Field crop: maize
Growth stage: 1
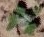
Species: chenopodium